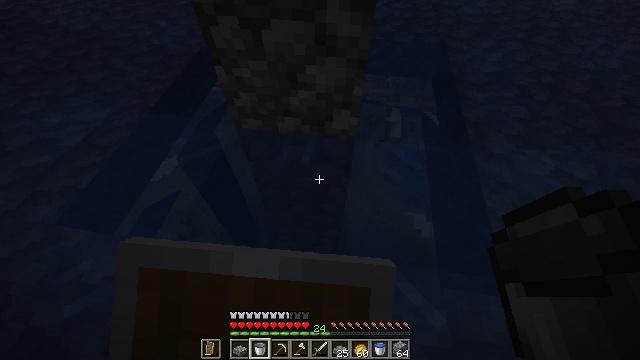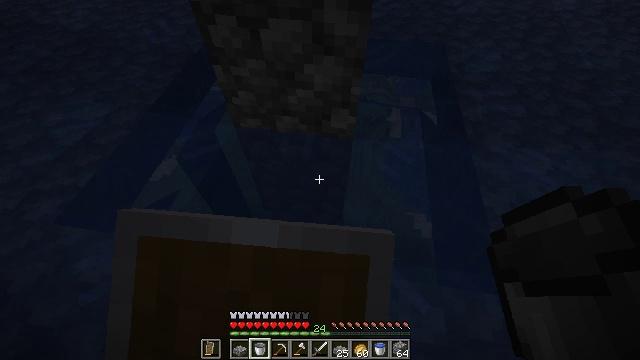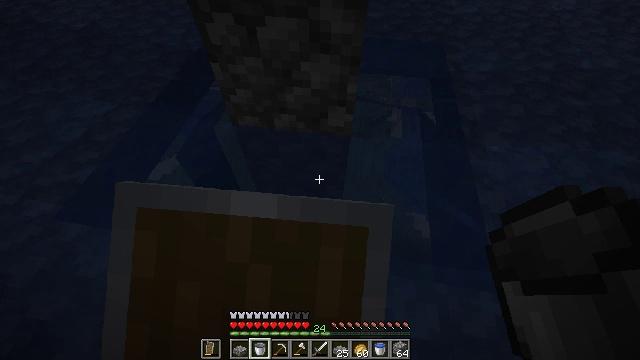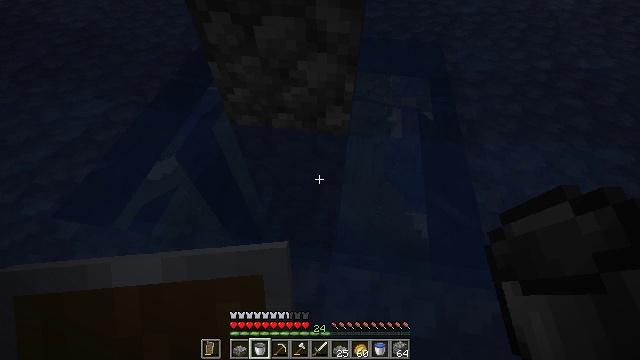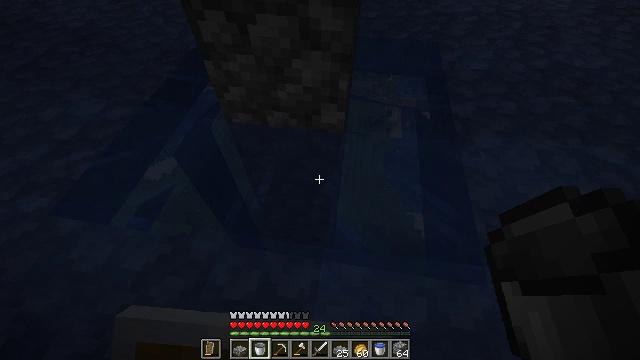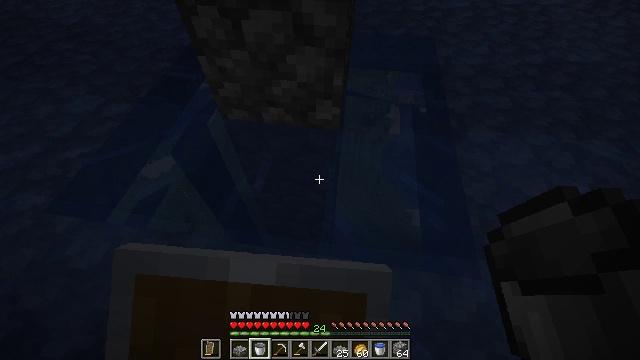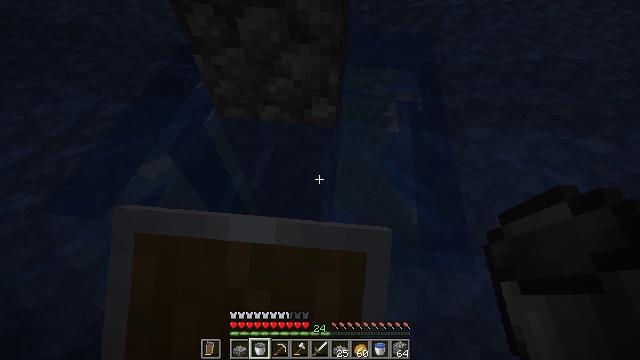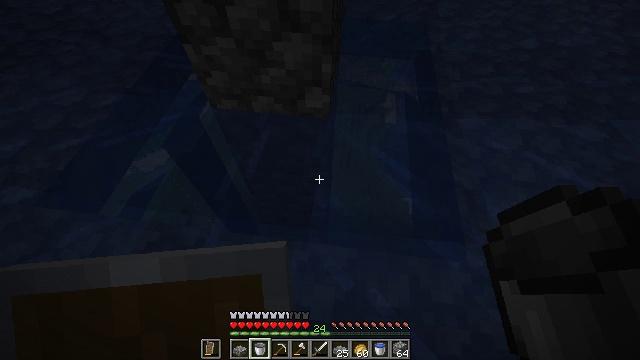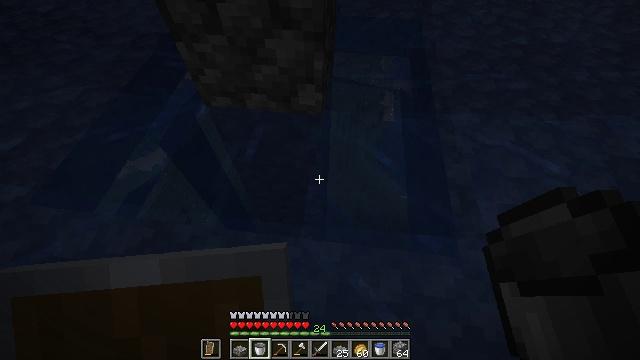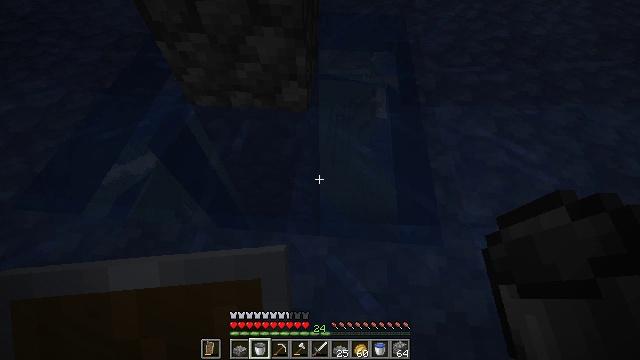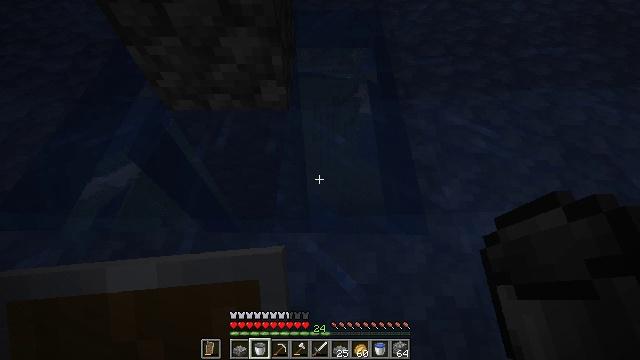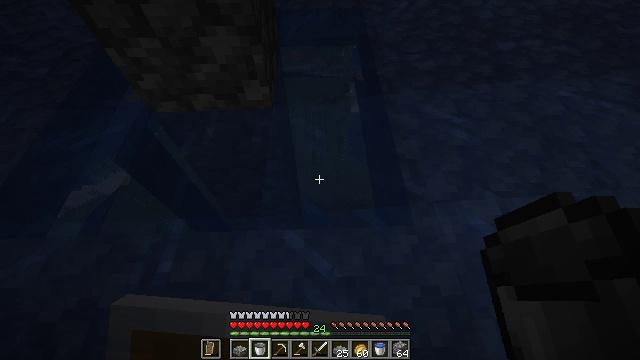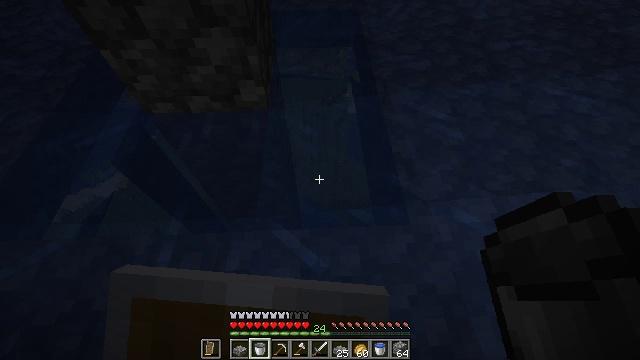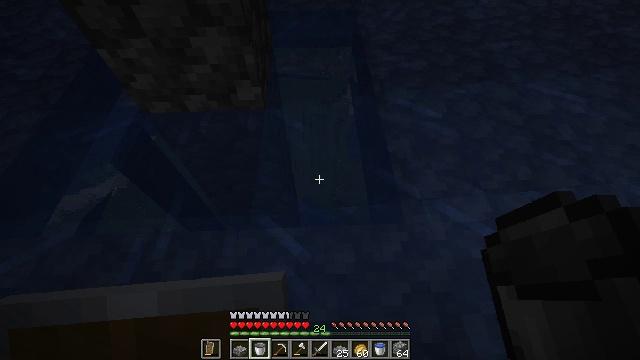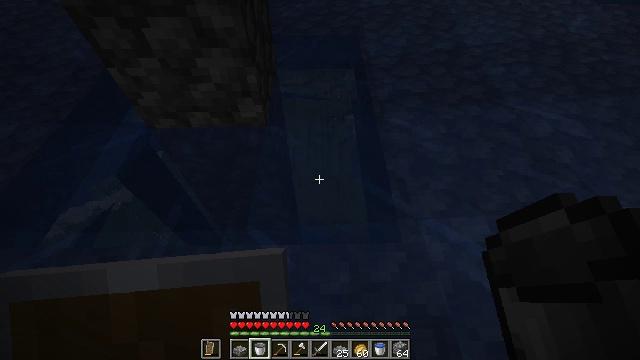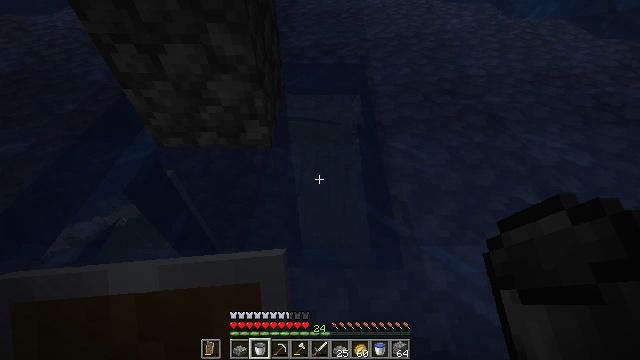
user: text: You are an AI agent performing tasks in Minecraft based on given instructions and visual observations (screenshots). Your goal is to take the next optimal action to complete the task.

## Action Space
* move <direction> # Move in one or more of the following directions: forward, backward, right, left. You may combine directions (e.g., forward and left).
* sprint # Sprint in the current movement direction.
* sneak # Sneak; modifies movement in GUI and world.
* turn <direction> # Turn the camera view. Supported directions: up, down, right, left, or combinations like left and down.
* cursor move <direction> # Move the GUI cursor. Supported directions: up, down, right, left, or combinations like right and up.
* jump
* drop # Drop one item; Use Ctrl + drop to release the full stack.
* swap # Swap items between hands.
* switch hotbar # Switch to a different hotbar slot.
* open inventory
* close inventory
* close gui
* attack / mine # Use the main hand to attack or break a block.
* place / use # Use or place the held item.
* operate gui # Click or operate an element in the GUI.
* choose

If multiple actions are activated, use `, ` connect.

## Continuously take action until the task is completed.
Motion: motion action
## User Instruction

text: Make an oak sign using planks.
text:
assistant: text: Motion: move back and move right, use / place
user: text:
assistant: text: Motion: move back and move right, use / place
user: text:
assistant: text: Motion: move back and move right
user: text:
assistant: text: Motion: move back and move right, use / place
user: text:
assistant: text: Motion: move back and move right, use / place
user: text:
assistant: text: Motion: move back and move right, use / place
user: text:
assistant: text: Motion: move back and move right, turn down
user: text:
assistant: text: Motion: move back and move right
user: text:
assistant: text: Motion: move back and move right, turn right
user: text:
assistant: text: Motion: move back and move right, turn right
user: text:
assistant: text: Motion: move back and move right, turn right, use / place
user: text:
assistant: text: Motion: move back and move right, use / place
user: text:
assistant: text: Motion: move right, use / place
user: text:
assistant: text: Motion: move right, turn left and up, use / place
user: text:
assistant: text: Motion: move right, turn left and up
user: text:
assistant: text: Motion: move forward and move right, turn up, use / place
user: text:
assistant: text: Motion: move forward and move right, use / place
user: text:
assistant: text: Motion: move forward and move right, turn left, use / place
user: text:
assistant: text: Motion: move forward and move right, turn left and up
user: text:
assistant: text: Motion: move forward and move right, turn up
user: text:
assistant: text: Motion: move forward and move right, use / place
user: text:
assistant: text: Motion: move forward and move right, use / place
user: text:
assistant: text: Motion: move forward and move right, use / place
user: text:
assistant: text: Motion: move forward and move right, turn left
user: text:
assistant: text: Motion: move forward and move right, turn left, use / place
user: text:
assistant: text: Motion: move forward and move right, turn left and down, use / place
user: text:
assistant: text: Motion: move forward and move right, turn left, use / place
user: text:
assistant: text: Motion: move forward and move right, turn left, use / place
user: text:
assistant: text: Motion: move forward and move right, turn left
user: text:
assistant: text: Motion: move forward and move right, turn left